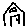
Label: house